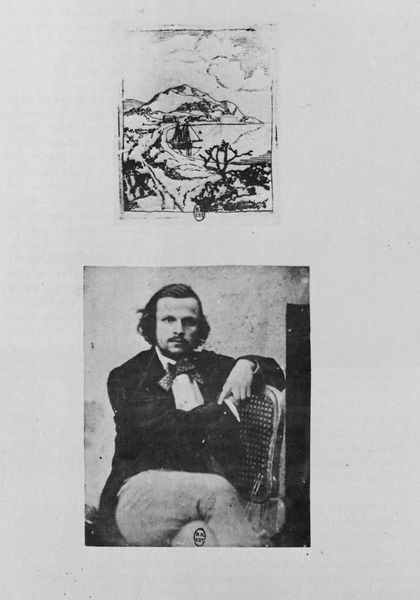
Titel: Porträt eines sitzenden Mannes
Künstler: Französischer Photograph
Standort: Paris
Institution: Bibliothèque Nationale
Schlagwörter: baum, berg, dunkel, hand, himmel, mann, meer, wasser, weiß, wolken, bäume, fluss, landschaft, see, sitzen, ufer, frisur, hell, nase, schwarz, skizze, stuhl, zeichnung, blick, weg, wolke, schleife, anzug, bart, hemd, hose, jacke, jung, schnurrbart, arm, gesicht, bild, bildnis, hände, portrait, porträt, rückenlehne, sonne, insel, haare, sitzend, en face, scheitel, boot, boote, beine, küste, schiff, segel, segelboot, strand, bilder, fotos, lehne, zwei, segelschiff, berge, hafen, lehnen, ernst, knie, fleige, fliege, sakko, jacket, collage, umriss, bucht, segelboote, foto, fotografie, photographie, tusche, buch, kniee, druck, schwarz-weiss, künstler, seite, kollage, photo, sthl, entspannt, thonet, überschlagen, korbgeflecht, korbstuhl, gedruckt, gekreuzt, golf, vesuv, selgelboot, olke, stuh, capri, talbot, reiterhose, portrat, zwei bilder, überschlagende beine, 1850, smily